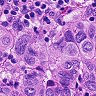
Metastatic tissue present: yes